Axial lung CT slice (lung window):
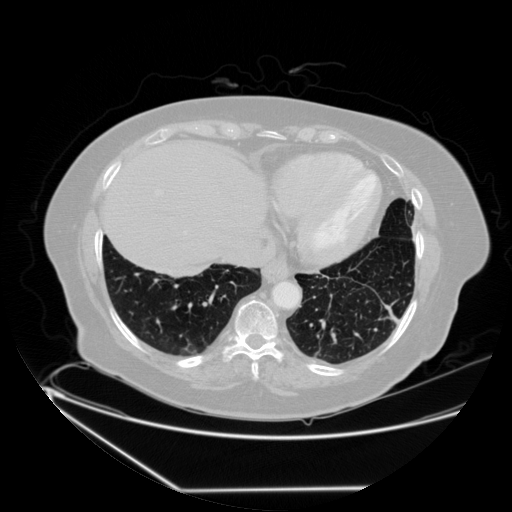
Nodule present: no